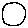
Label: circle